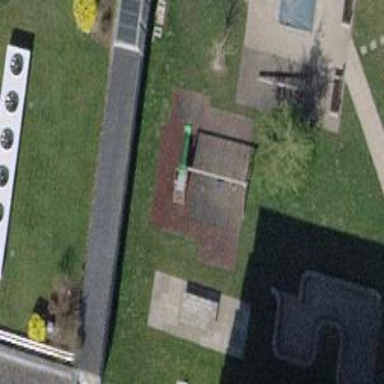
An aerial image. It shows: Playground area for leisure activities on the land.